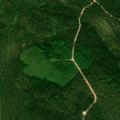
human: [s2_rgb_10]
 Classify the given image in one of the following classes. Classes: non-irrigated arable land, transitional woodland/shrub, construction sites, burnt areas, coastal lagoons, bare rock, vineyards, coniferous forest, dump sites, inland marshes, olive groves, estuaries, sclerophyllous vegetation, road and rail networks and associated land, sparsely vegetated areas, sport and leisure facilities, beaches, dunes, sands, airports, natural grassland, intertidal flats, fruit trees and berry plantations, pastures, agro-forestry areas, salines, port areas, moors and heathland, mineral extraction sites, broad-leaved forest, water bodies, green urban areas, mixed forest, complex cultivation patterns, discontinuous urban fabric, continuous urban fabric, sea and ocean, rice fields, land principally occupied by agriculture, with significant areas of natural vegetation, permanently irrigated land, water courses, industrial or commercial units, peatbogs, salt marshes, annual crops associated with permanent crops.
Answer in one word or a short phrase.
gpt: coniferous forest